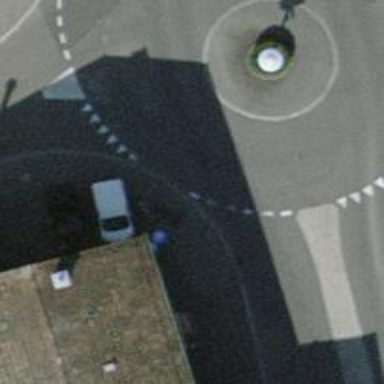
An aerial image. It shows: Tertiary road made of asphalt leading to roundabout junction.